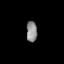
Tissue: prostate
Cell type: T cells
Senescence score: 0.7841
Nuclear area (px): 215
Mean DAPI intensity: 141.66